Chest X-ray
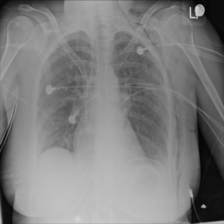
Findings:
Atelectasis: negative
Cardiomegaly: negative
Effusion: negative
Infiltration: negative
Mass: negative
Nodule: negative
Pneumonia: negative
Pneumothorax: negative
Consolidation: negative
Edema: negative
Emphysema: positive
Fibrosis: negative
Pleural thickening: negative
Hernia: negative